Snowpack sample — Snodgrass Mountain, Crested Butte, Colorado (2/4/25, 12:06 PM MST)
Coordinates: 38.923, -106.968
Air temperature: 35 °F
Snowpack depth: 80 cm
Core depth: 60 cm
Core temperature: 32 °F
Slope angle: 14°, slope face: 78°
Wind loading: low
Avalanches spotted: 0
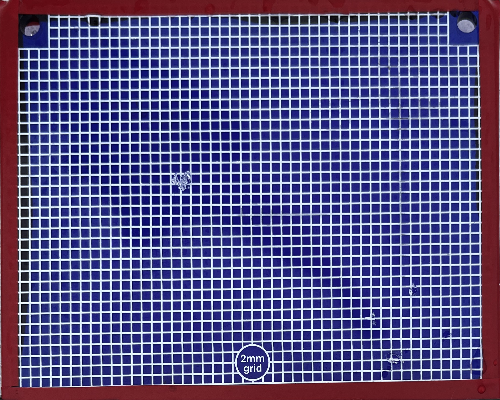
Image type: profile
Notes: No avalanches nearby, unusually warm weather for the last month reported by residents, Collected 25 yards from treeline